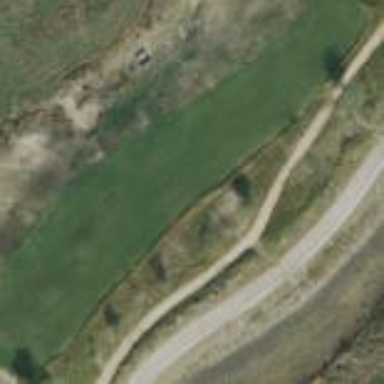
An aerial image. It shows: Golf tee.